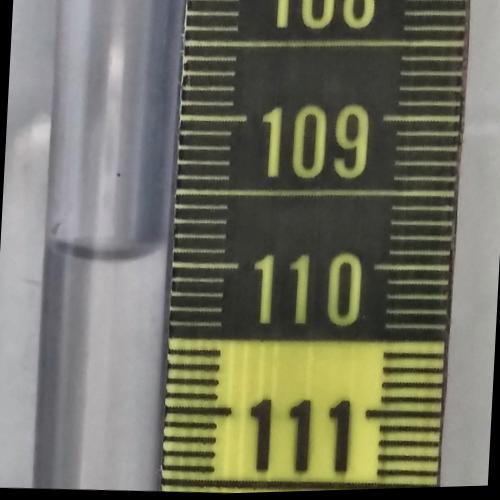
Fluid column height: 109.9 cm